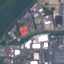
Land use / land cover: Industrial